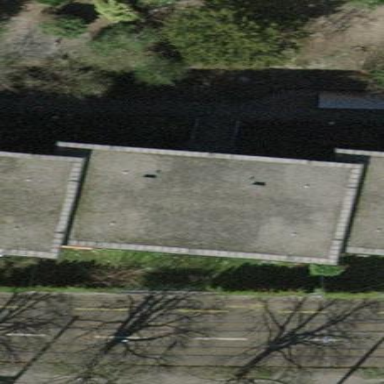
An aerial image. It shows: View of apartment building.